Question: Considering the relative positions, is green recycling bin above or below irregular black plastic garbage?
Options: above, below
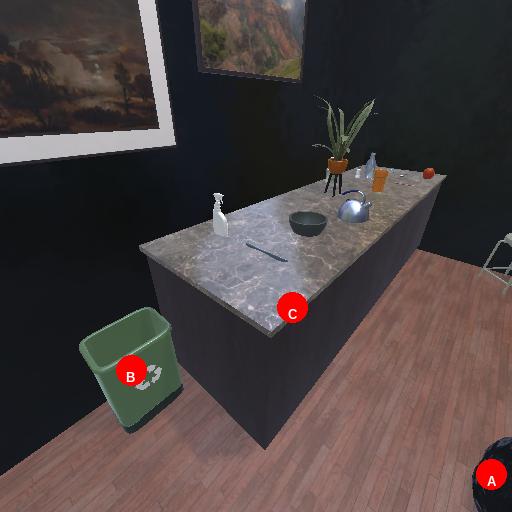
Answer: above